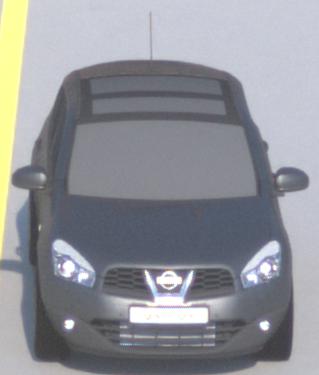
Make: Nissan
Model: Qashqai 1.6
Detailed model: Qashqai (J10)
Model produced from: 2010/03
Model produced until: 2010/08
Doors: 5
Color: gray
Road condition: dry road
Daytime: morning or afternoon
Contrast: high contrast